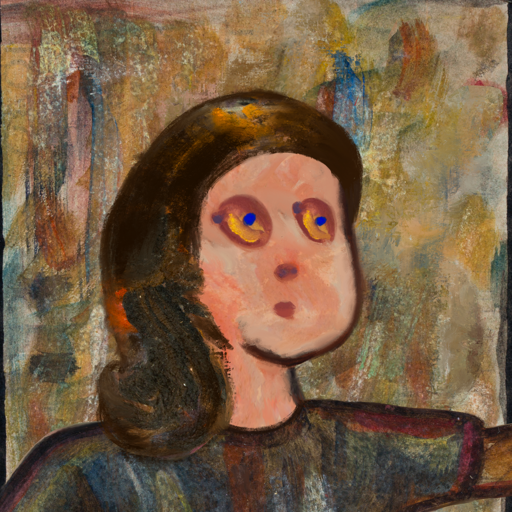
Background: Pipe, Head And Neck Side: Roy_Bahadur, Face Side: Mother_And_Son_Son, Bust: Mosgoul, Hair Side: Gypsy_Queen, Head Accessory: Blank, Second Necklace: Blank, Necklace: Blank, Baby: Blank